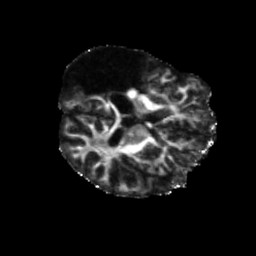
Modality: FA
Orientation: axial
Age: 58
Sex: male
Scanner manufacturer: siemens
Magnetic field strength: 3 T
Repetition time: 5.47 s
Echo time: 0.0854 s